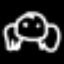
Label: frog